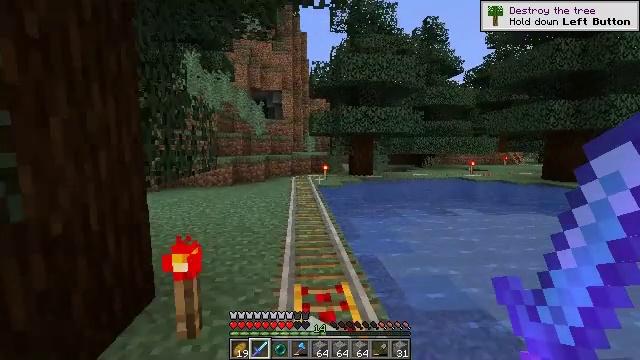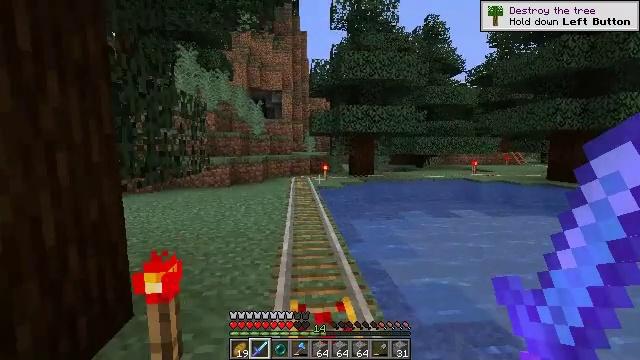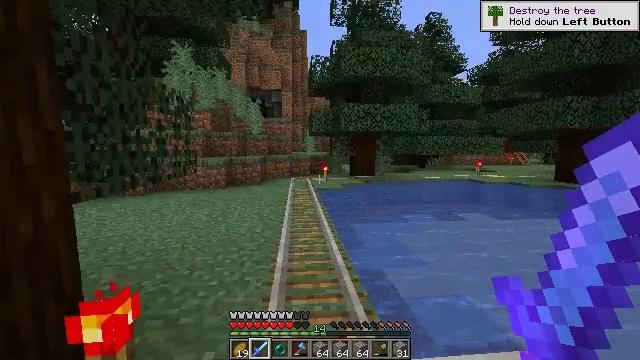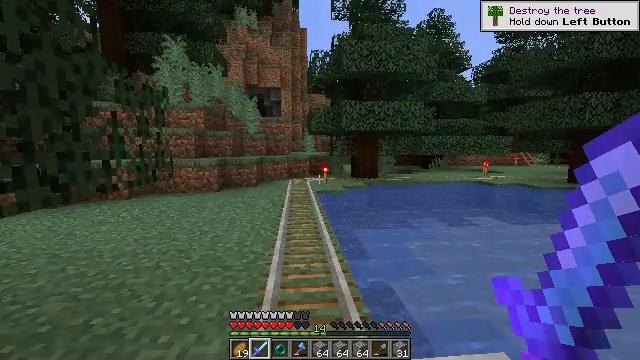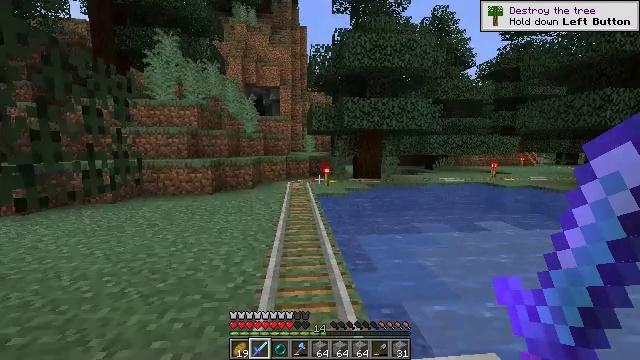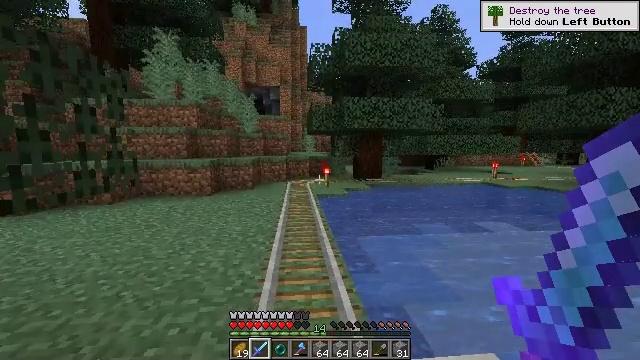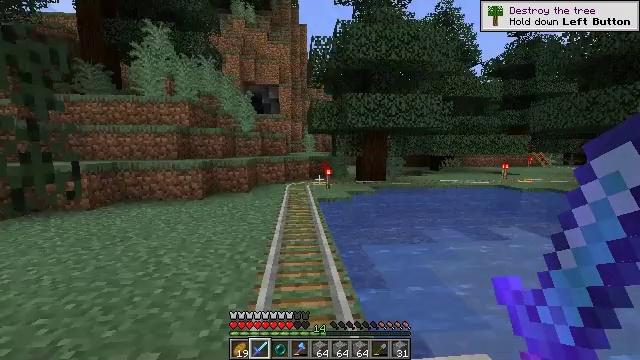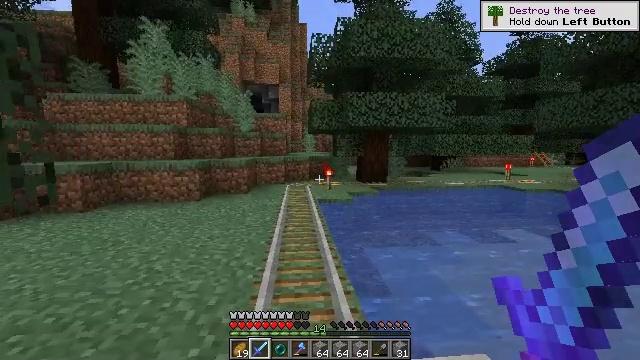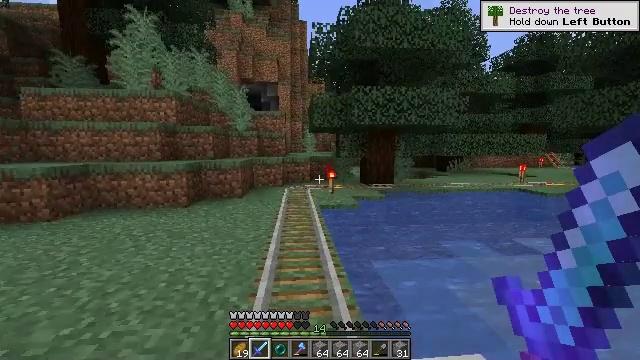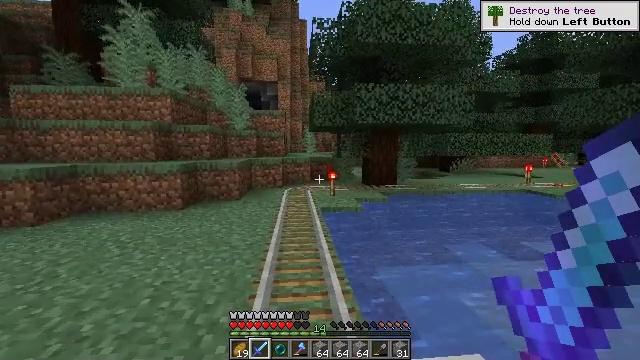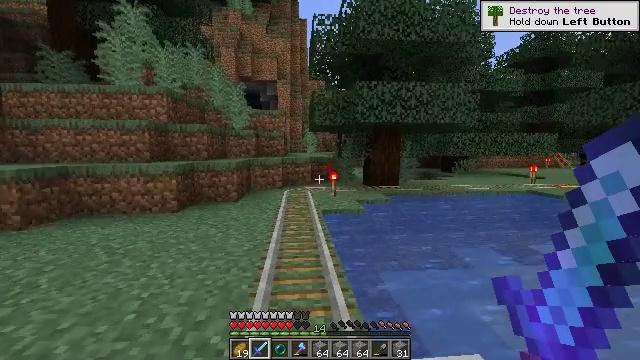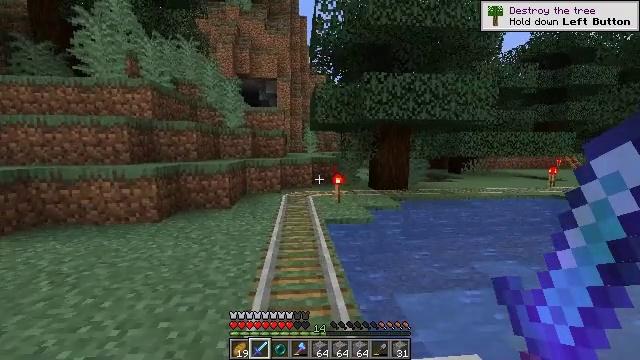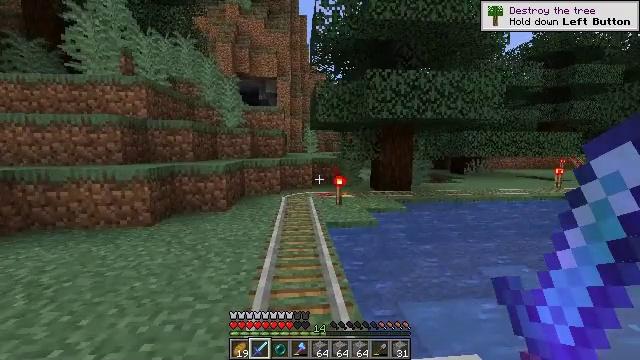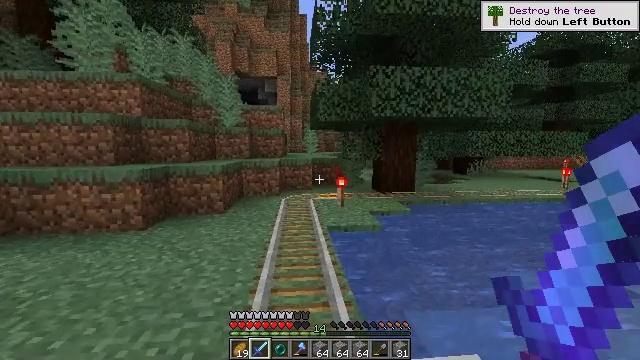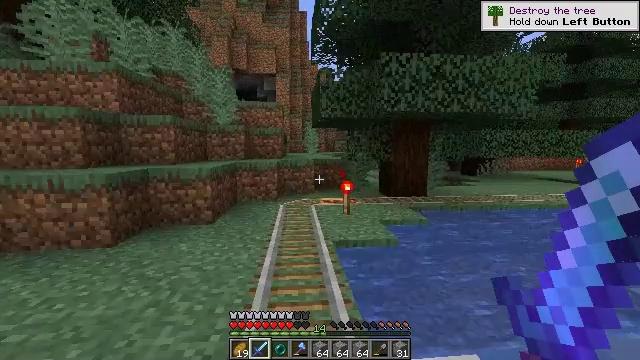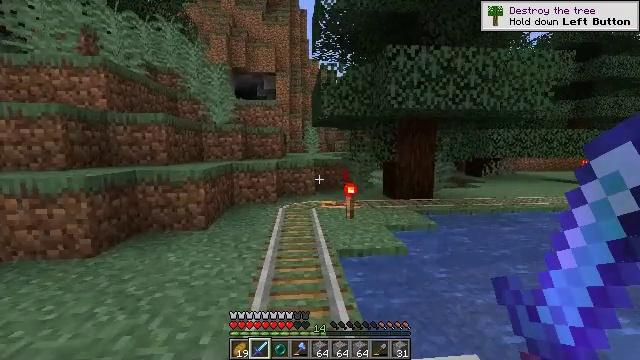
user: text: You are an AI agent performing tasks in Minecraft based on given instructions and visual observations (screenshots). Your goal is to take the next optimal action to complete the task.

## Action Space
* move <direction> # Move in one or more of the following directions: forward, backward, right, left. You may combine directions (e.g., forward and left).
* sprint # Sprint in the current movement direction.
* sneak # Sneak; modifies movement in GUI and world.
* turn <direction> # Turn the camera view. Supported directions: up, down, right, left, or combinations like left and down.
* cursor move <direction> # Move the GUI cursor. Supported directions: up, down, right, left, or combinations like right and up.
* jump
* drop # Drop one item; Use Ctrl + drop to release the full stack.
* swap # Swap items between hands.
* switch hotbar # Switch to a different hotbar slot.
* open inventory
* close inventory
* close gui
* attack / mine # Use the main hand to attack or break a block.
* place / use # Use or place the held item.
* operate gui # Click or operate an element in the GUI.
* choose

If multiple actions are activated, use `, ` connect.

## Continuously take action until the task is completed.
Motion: motion action
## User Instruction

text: Mine the torch on the wall.
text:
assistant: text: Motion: no_op
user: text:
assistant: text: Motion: no_op
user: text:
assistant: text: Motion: no_op
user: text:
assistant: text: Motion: no_op
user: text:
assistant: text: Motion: no_op
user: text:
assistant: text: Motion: no_op
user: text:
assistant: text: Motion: no_op
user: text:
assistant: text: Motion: no_op
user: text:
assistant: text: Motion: no_op
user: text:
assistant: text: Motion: no_op
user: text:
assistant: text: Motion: no_op
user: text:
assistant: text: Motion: no_op
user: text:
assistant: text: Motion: no_op
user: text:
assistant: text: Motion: no_op
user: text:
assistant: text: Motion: no_op
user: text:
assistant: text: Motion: no_op
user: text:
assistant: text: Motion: no_op
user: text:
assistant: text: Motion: no_op
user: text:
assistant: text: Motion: no_op
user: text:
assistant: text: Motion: no_op
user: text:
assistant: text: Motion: no_op
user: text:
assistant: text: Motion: no_op
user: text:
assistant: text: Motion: no_op
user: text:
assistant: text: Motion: no_op
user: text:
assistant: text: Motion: no_op
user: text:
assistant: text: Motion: no_op
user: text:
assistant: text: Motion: no_op
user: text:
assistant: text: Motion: no_op
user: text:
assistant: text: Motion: no_op
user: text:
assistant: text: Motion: no_op